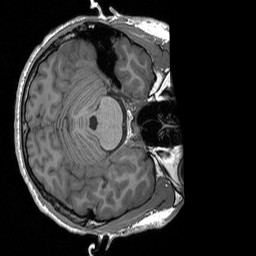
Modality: T1w
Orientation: axial
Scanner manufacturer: siemens
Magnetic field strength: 3 T
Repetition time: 1.76 s
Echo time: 0.0022 s